Brain MRI, t1w sequence, axial 2D slice.
Patient: age 44, sex F, weight 95 kg, height 1.95 m
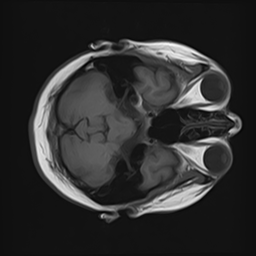